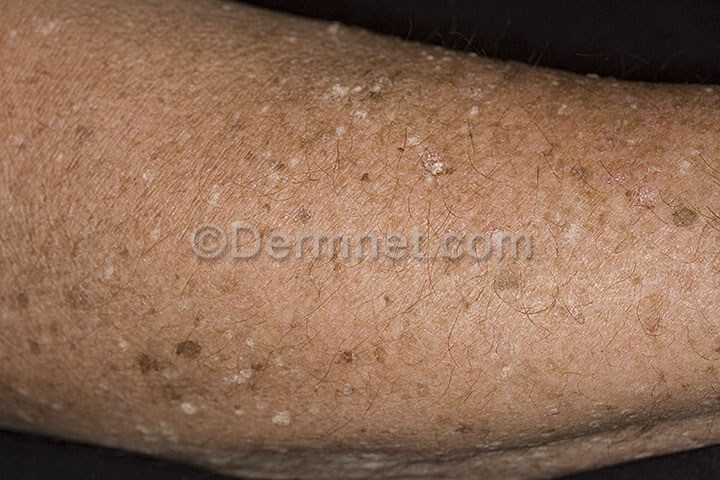
Disease: Actinic Keratosis Basal Cell Carcinoma and other Malignant Lesions